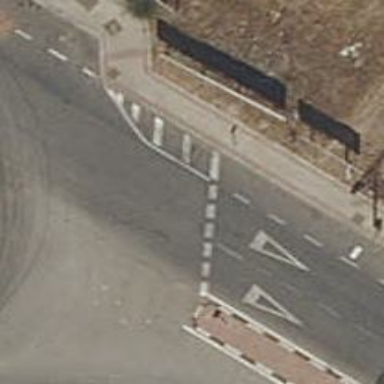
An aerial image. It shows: Road with "give way" sign.